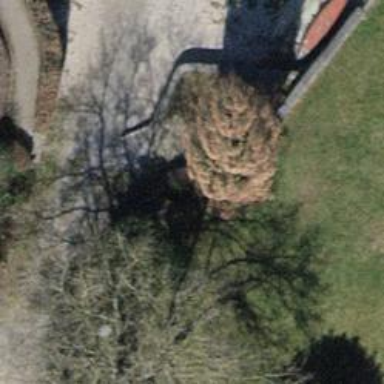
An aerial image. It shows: Brown bench in the vicinity.